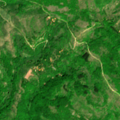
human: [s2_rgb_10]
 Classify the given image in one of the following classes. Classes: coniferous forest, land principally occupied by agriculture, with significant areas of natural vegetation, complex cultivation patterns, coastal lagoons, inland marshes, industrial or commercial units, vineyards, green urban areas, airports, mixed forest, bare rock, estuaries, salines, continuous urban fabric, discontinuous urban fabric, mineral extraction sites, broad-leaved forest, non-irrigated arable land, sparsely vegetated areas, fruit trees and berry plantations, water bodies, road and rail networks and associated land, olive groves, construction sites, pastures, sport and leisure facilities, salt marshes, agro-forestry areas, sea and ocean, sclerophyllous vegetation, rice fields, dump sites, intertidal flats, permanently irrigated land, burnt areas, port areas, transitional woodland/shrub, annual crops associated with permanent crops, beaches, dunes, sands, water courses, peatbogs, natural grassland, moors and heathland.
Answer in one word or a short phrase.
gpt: land principally occupied by agriculture, with significant areas of natural vegetation, broad-leaved forest, transitional woodland/shrub